Question: Based on the the table in the image below:

I want to return a value from column G if the value in column A with the same row is equal to a value I specify.
For example, in the case of the linked image, Return '6120' from column G if the value in column A is 'Squat'.
All help appreciated.
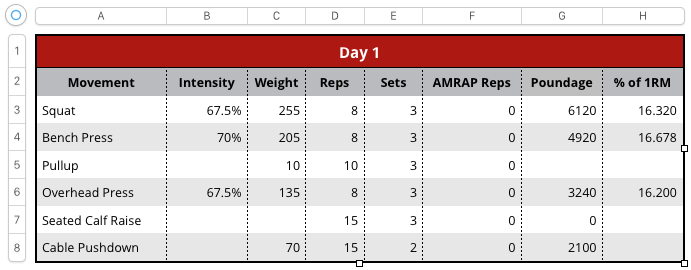
Answer: It sounds like you need a vlookup. It's a common spreadsheet problem.
Have a look at this answer on stack overflow: <URL>
and this <URL>
These are for excel but basically all spreadsheets will handle this similarly.
Next time, just include the image directly in your question. Makes for better reading.